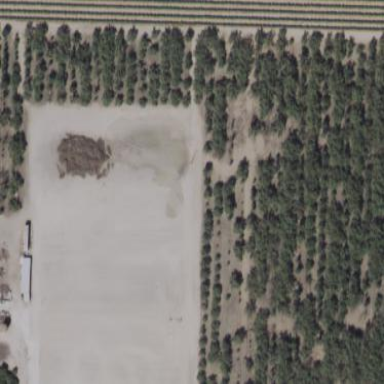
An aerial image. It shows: Almond orchard with rows of almond trees.